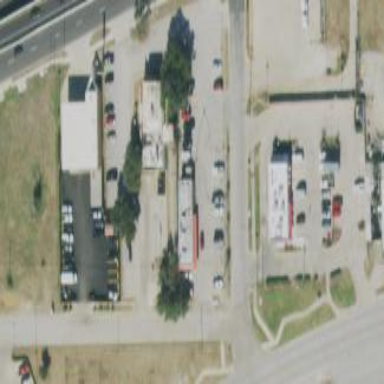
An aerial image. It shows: Retail area.